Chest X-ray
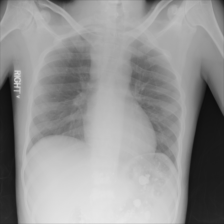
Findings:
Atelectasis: negative
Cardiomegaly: negative
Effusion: negative
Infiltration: negative
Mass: negative
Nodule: negative
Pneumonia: negative
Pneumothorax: negative
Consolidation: negative
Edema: negative
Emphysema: negative
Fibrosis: negative
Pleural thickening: negative
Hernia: negative